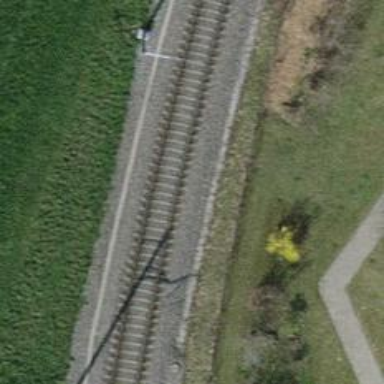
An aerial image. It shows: Single railway track with electrification through contact line.